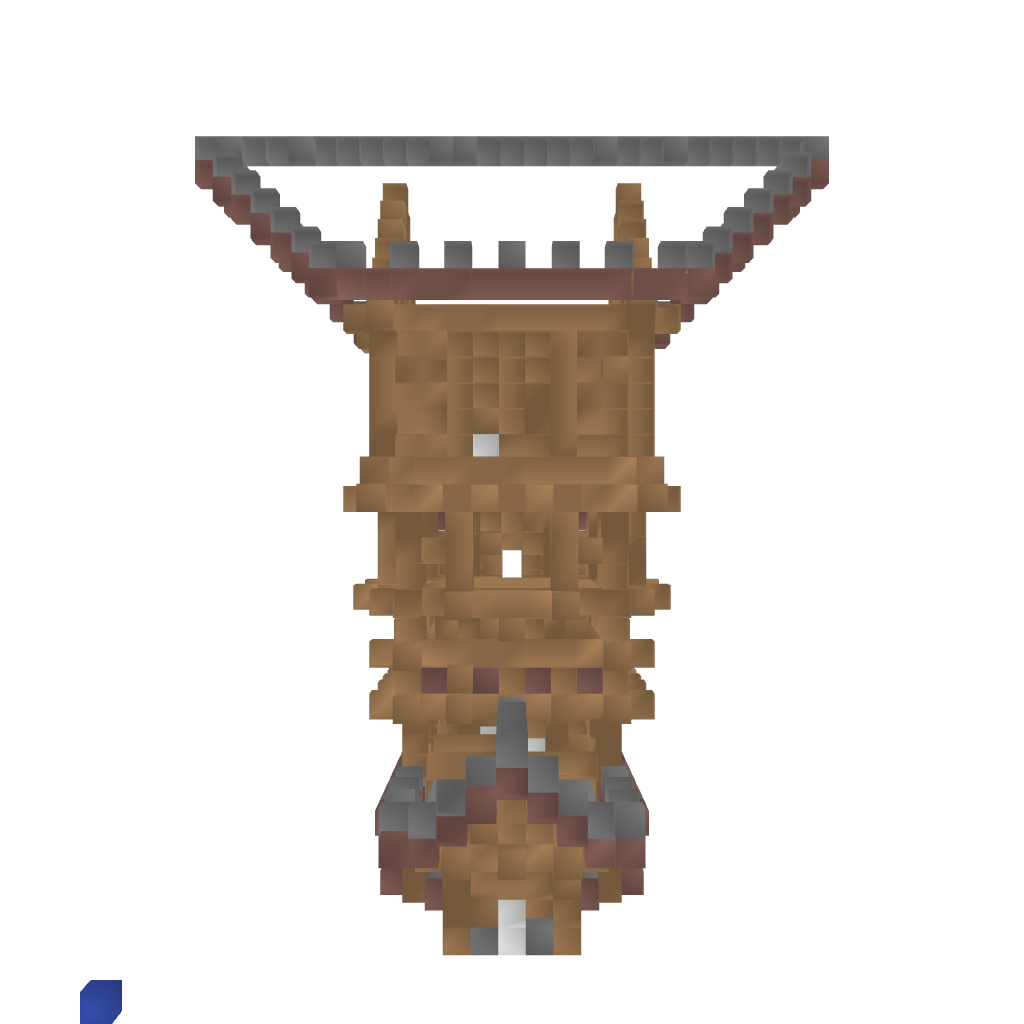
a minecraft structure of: Fantasy Medieval Home #0001 | By DaveGR bad low quality